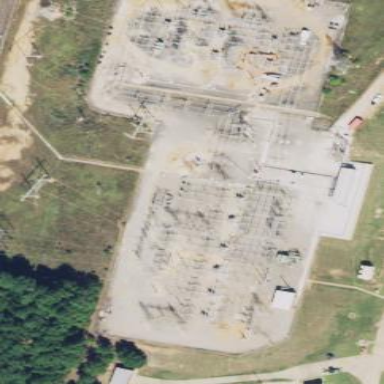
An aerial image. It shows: Outdoor transmission substation.